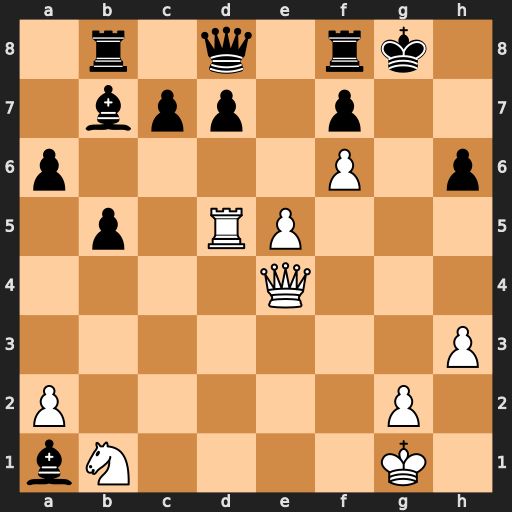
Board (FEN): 1r1q1rk1/1bpp1p2/p4P1p/1p1RP3/4Q3/7P/P5P1/bN4K1
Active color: w
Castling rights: -
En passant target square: -
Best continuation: Qg4+ Kh8 Qg7#